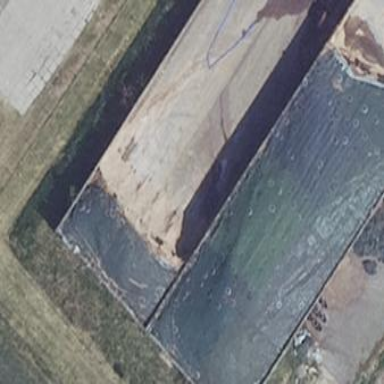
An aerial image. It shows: Bunker silo.